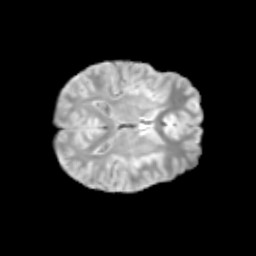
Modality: T2w
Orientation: axial
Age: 13
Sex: male
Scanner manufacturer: siemens
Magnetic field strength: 3 T
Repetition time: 3.8 s
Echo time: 0.07 s